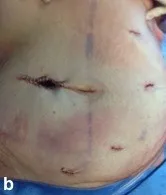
Double-barreled ileocolostomy. Picture of the patient's abdomen showing the incisions and double-barreled ileocolostomy.
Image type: medical_photograph (other_medical_photograph)